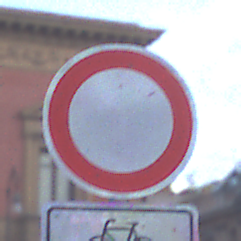
Verkehrszeichen: VerbotFahrzeugeAllerArt
Zusatzzeichen unten: EinspurigeFahrzeugeFrei5
Umgebung: Outdoor, Urban
Tageszeit: SunriseSunset
Wetter: PartlyCloudy
Licht: Natural
Jahreszeit: NotSpecified
Kontrast: LowContrast